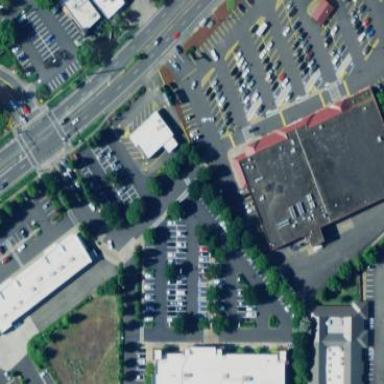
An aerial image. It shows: Retail area that is mall.